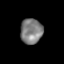
Tissue: skin
Cell type: Epithelial cells
Senescence score: 0.2832
Nuclear area (px): 540
Mean DAPI intensity: 127.424